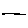
Label: line